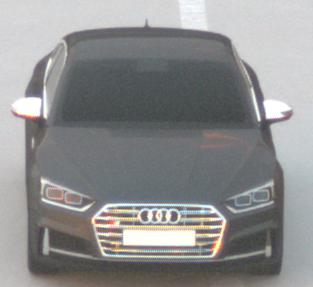
Make: Audi
Model: S5 Sportback
Detailed model: 8T Facelift
Model produced from: 2011
Model produced until: 2016
Doors: 5
Color: gray
Road condition: dry road
Daytime: sunrise or sunset
Contrast: medium contrast